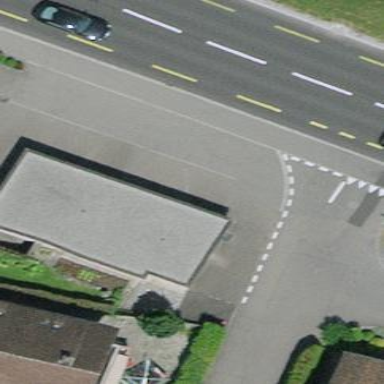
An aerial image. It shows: Group of garages.